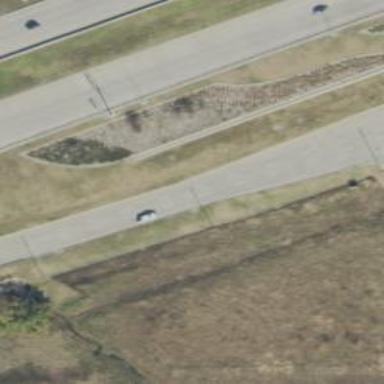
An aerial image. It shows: Secondary road with frontage road alongside.